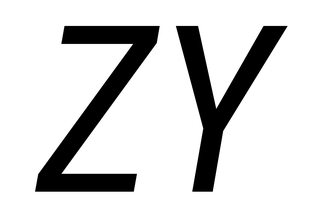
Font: Roboto-Italic_Condensed_Italic